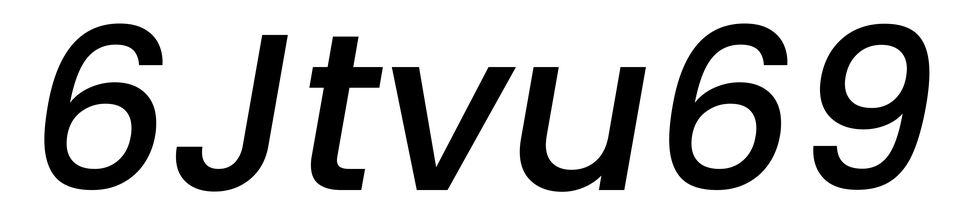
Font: Poppins-MediumItalic